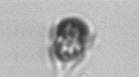
Label: Mesodinium